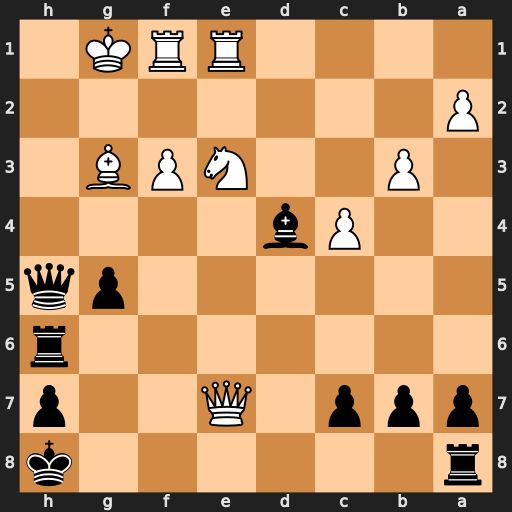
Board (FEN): r6k/ppp1Q2p/7r/6pq/2Pb4/1P2NPB1/P7/4RRK1
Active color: b
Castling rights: -
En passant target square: -
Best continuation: Qh1+ Kf2 Rh2+ Bxh2 Qxh2#